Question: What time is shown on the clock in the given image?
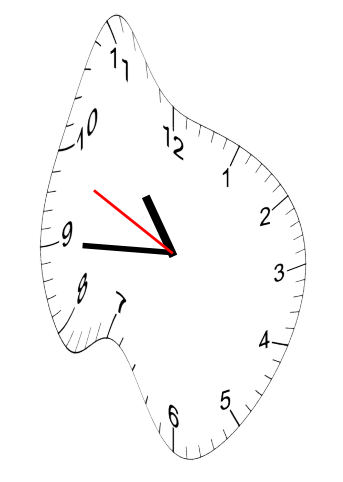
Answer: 10:44:49